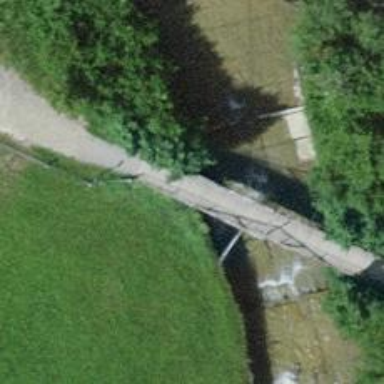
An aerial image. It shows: Footway on bridge.